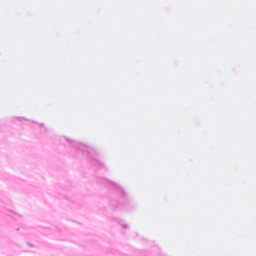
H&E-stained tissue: Breast